Question: I need to create large table with horizontal and vertical scrolling. Each cell of this table should be clickable.
To make it clear this is a picture of what I am trying to achieve. Scrollable area on the center, empty cells and cells with numbers should be clickable.

I've tried different approaches, but all end up failed:
1. GridView: Problem: gridview elements are clickable and scrollable, but scroll is only vertical.
2. HorizontalScrollView is placed in VerticalScrollView, while LinearLayout, which represents a table row, is placed in HorizontalScrollView. And program built table adds new Linearlayouts row by row. Scrolling is implemented manually in a parent layout by setting coordinates to scroll views in TouchEvent. I'm using custom ScrollViews which return false in ontouchevent to set coordinates in parent. Scrolling works fine, but when we attach onClickEvent to a cell(textview), it breaks. Clicking works, but scrolling doesn't. I've tried different modifications (onintercepttouchevent) of this approach, but best result was scroll causing click after scrolling.
Also table header should be fixed vertically.
The first and last column should be fixed horizontally.
I wonder how Google made this in . Their table is perfectly scrollable and clickable.
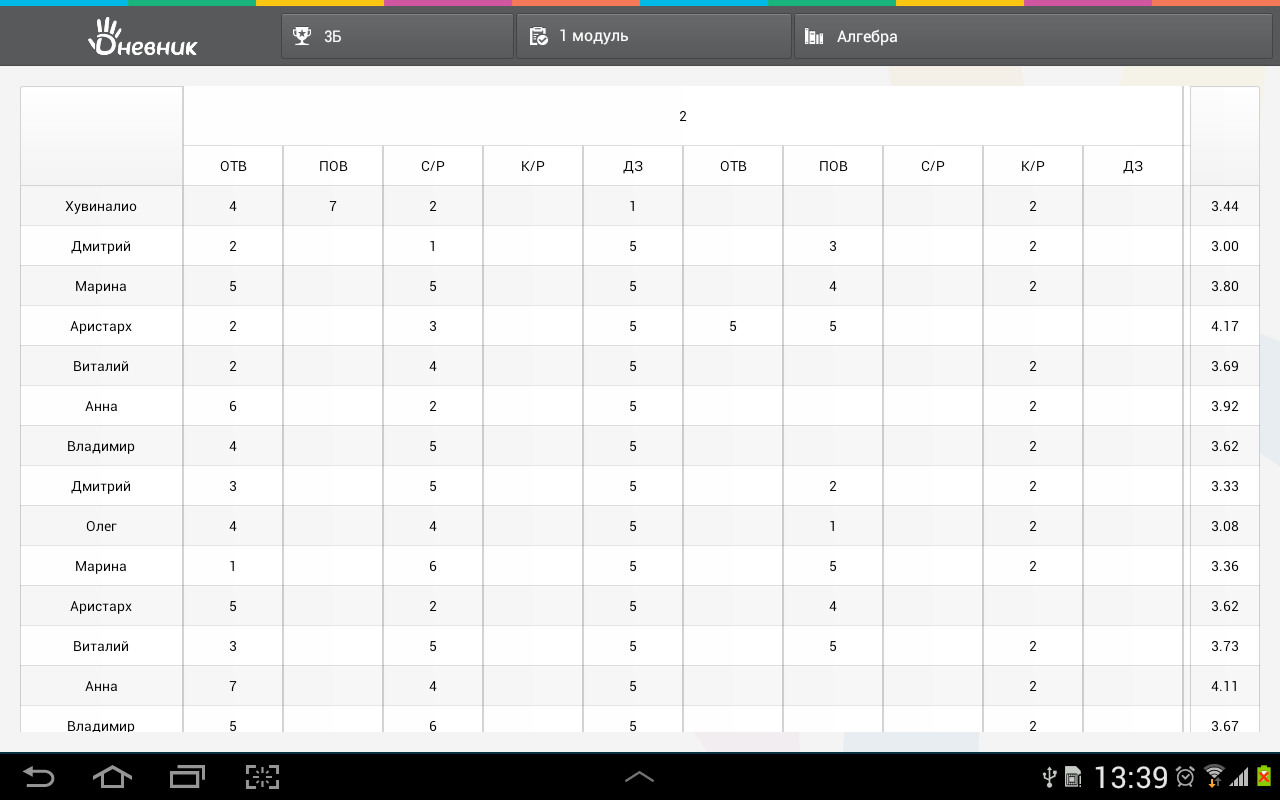
Answer: I found working solutuion. Instead of 'OnTouchEvent' I use 'onScrollChanged' and 'onHorizontalScrollChanged' for manual scroll. With this approach clicking works fine but doesn't work diagonal scroll, because event parameter is always 0 in 'onScrollChanged'(and opposite in 'onHorizontalScrollChanged').